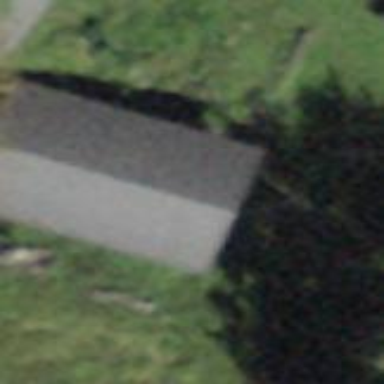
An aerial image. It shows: Cabin is depicted in the image.